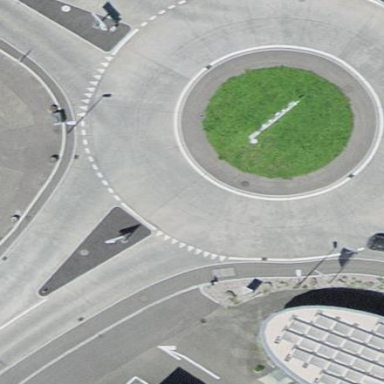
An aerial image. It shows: Roundabout at primary highway.